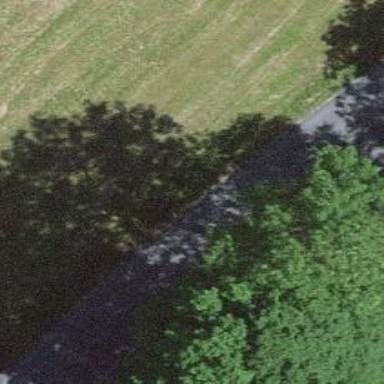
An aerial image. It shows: Tertiary road.